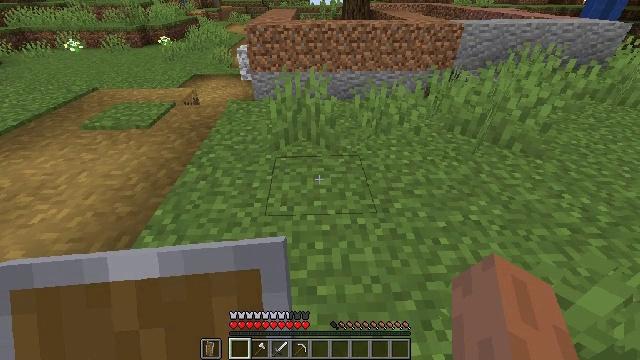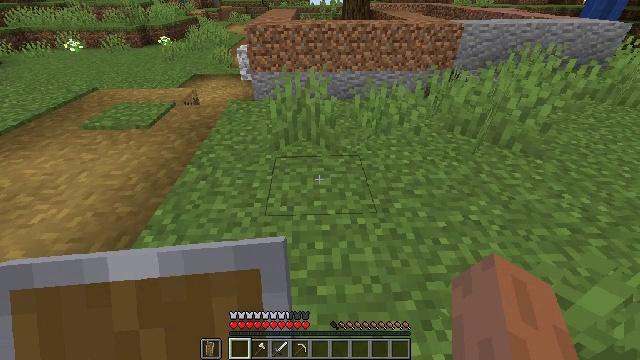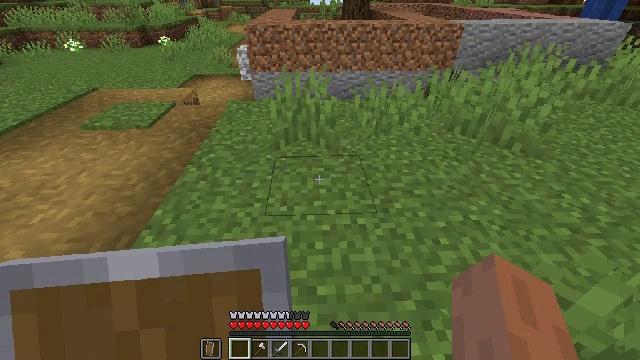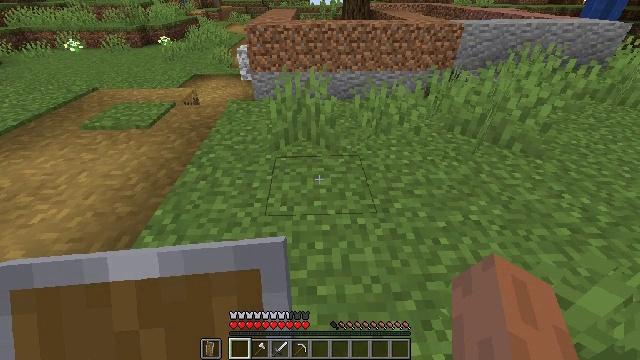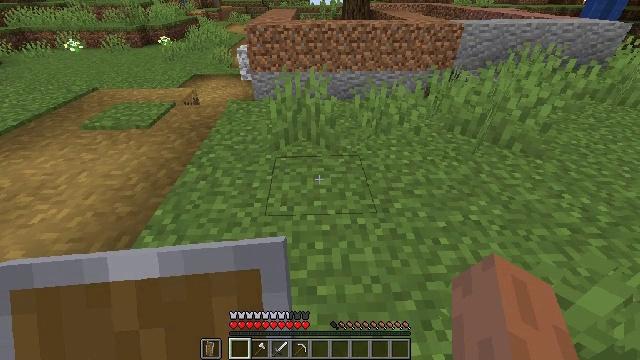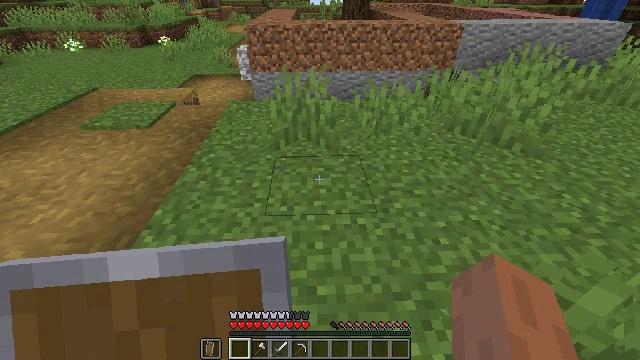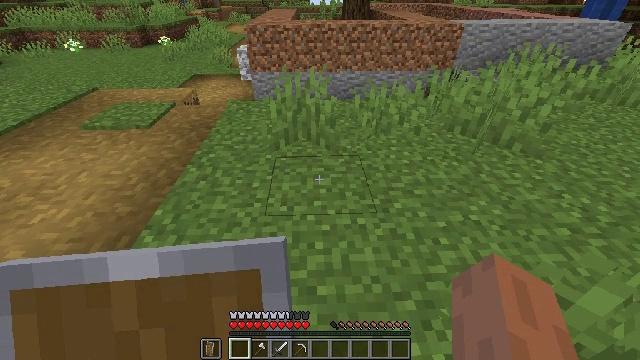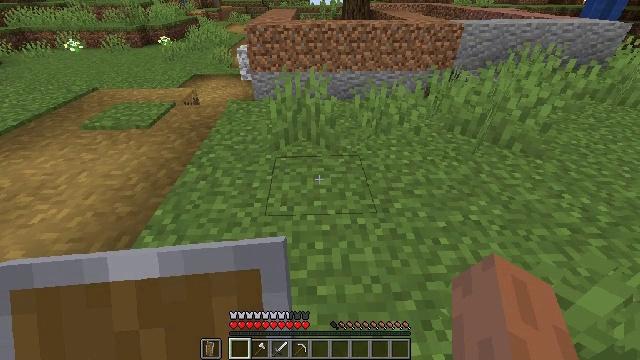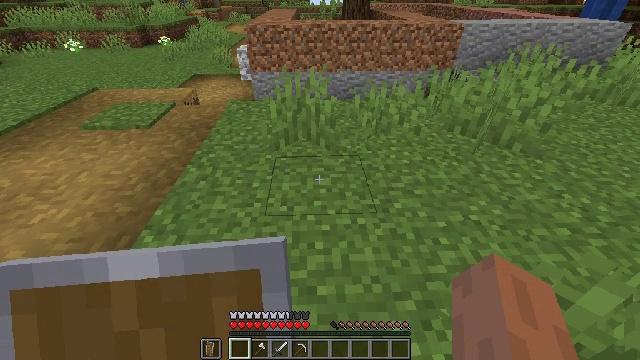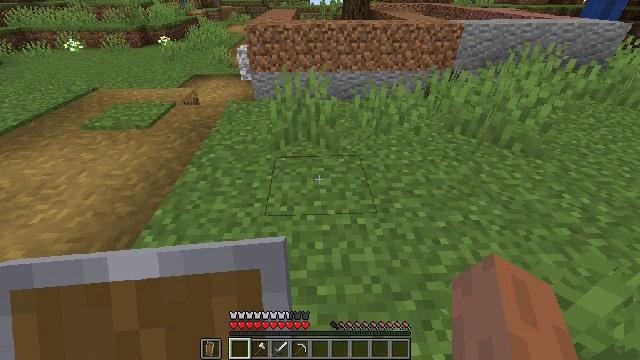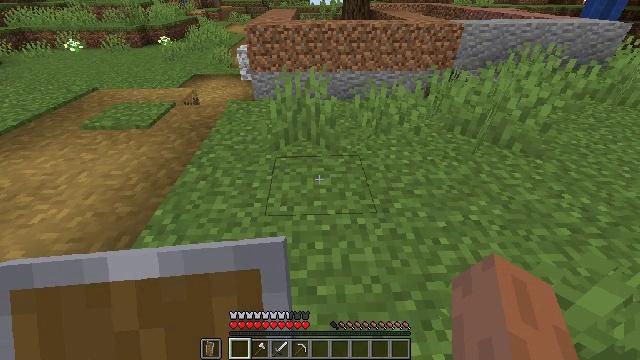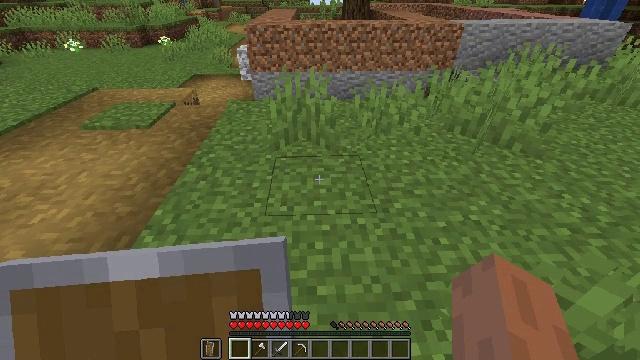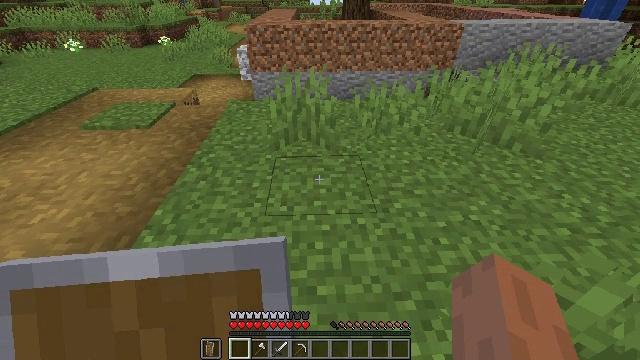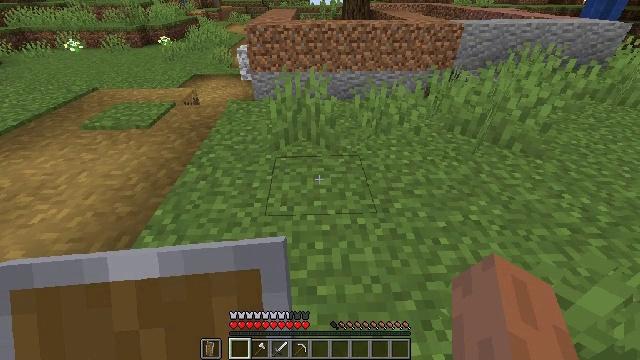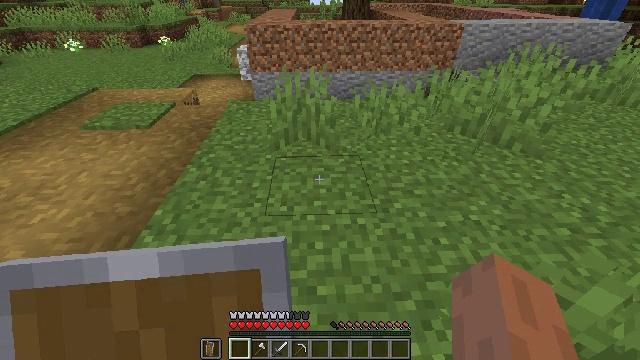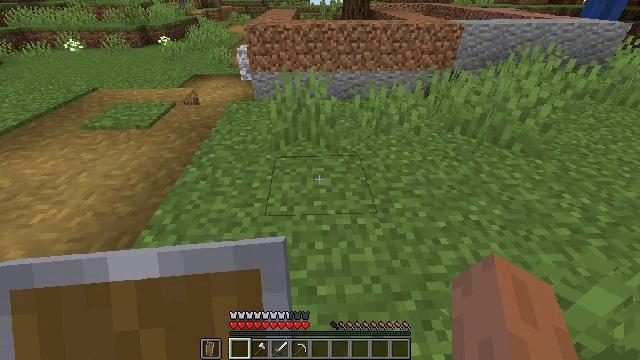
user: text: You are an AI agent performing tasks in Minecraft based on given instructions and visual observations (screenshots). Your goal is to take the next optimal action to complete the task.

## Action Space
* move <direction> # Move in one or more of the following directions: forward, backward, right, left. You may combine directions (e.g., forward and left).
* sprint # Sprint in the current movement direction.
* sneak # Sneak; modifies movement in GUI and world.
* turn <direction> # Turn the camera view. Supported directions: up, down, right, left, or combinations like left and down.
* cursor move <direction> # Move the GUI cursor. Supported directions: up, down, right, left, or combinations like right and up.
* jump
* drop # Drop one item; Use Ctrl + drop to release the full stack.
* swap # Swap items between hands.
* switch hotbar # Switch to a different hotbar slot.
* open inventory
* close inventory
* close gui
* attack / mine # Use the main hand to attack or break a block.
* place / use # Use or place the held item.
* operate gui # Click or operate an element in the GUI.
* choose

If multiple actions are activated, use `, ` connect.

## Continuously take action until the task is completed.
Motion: motion action
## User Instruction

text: craft item air
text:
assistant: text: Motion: no_op
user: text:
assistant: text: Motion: no_op
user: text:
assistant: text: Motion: no_op
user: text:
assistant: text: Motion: no_op
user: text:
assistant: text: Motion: no_op
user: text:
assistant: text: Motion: no_op
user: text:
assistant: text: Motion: no_op
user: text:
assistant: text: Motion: no_op
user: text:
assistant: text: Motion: no_op
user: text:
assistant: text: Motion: no_op
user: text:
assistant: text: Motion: no_op
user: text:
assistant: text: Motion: no_op
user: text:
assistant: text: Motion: no_op
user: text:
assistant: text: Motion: no_op
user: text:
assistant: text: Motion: no_op
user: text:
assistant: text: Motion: no_op
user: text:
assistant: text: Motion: no_op
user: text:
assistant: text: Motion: no_op
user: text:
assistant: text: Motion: no_op
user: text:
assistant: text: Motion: no_op
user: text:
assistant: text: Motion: no_op
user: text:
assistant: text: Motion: no_op
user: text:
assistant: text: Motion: no_op
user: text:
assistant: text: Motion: no_op
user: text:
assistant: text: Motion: no_op
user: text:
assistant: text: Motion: no_op
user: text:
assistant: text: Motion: no_op
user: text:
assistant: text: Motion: no_op
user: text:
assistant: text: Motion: no_op
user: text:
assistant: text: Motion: no_op